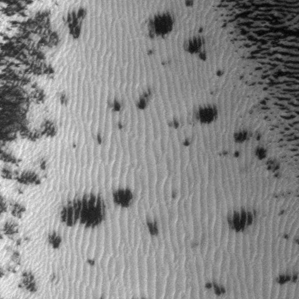
Label: frost